Interaction volume radius: 5 \u00c5
Interaction volume height: 10 \u00c5
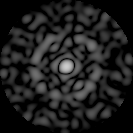
Disorder parameter: 0.8845